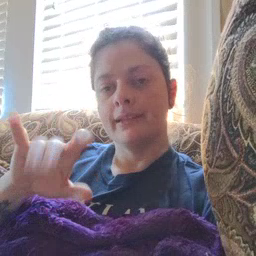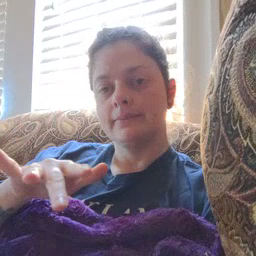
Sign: feet